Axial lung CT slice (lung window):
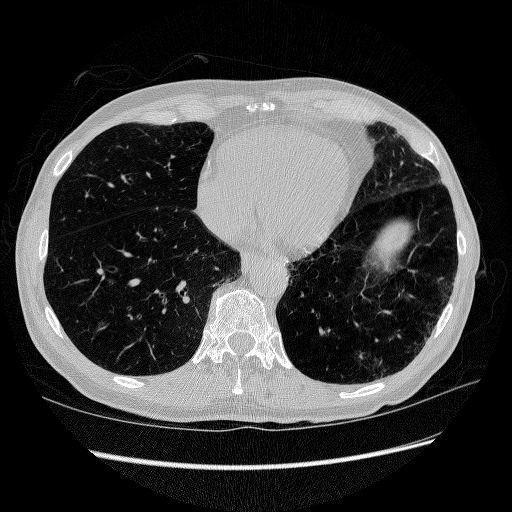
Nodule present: no